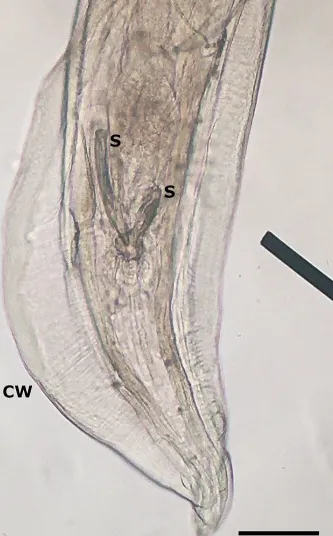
Cuticular bosses (CB) on the anterior part of the nematode, typical for genus Gongylonema sp. Two short spicules (S) of different sizes. At 100x magnification. The scale bar represents 100 mum.
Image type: radiology (ct)